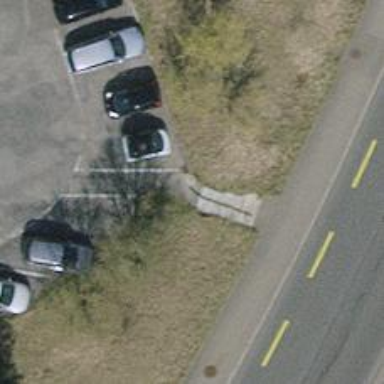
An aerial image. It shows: Set of concrete steps.